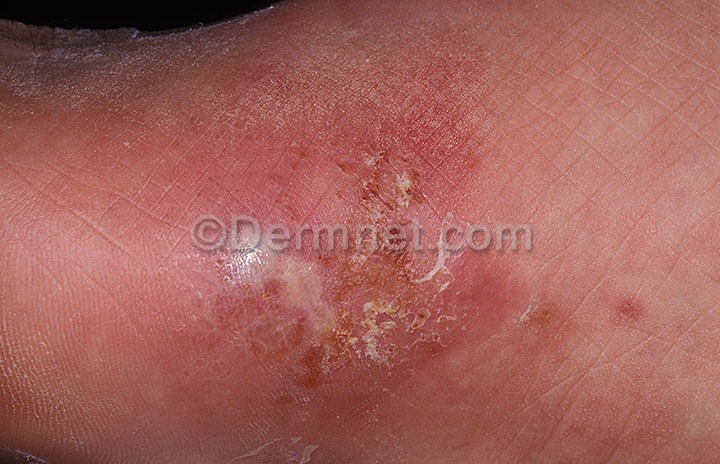
Disease: Tinea Ringworm Candidiasis and other Fungal Infections